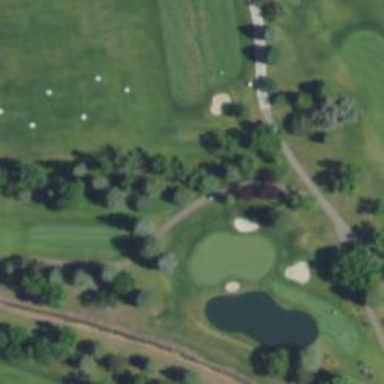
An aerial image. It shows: View of golf hole.